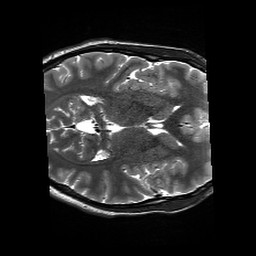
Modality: T2w
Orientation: axial
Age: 20
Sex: male